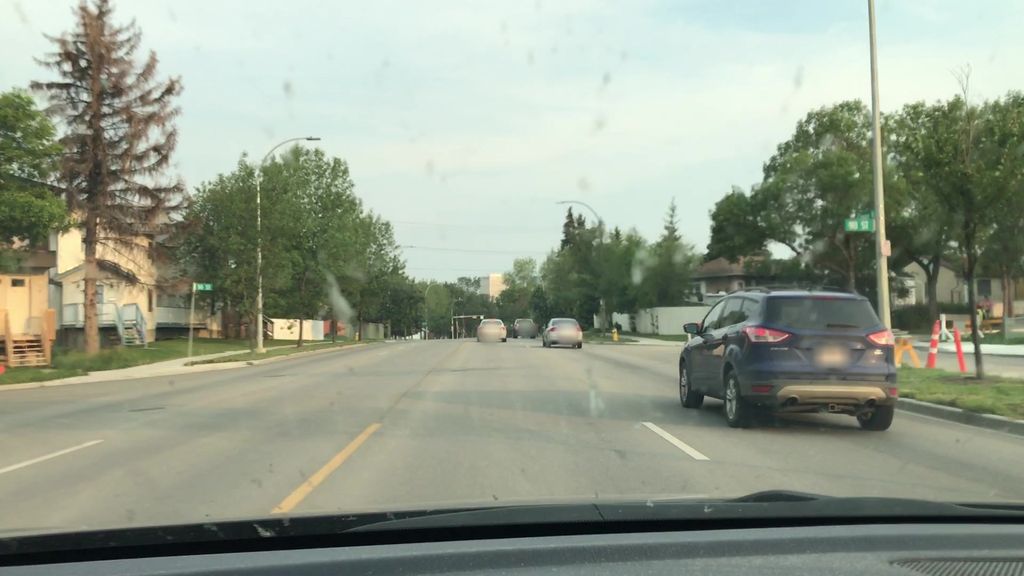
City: edmonton